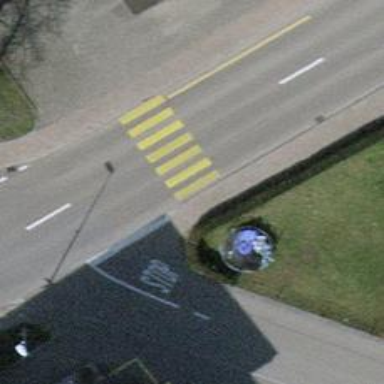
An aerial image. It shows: Uncontrolled zebra crossing on the road.